Question: I have a lotus 123 file exported to excel file. There is no problem converting from lotus to excel. The only problem that I am facing now is on how to convert it from excel to MS Access database.
The record is compose of several rows instead of one. The only sign that separate it from record to record is the equal sign.
Here is the sample record in excel file:

I want to create a Visual Basic program to automate the convertion but I don't know where to start. I also know PHP but wondering how to do it either.
Here's the sample file:
<URL>.
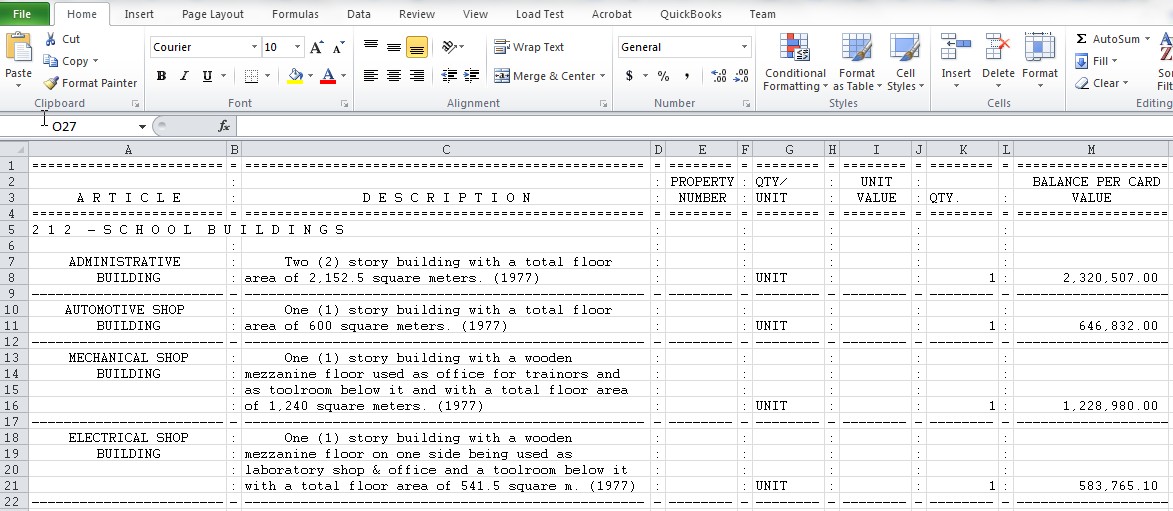
Answer: The data looks like it was prepared in some system before it was converted into a Lotus workbook. Try to locate the source system to see if the data is in a format that is easier to parse.
If that is not available, you may need to create a custom parser to read in lines until you reach the '=' delimiter and then join up blocks of text, trimming white space, to get the columns correctly aligned.
You could try saving the workbook in Tab delimited format and running the following
'''
' ParseSheet.vbs
Dim fso, Text, Out
Set fso = CreateObject("Scripting.FileSystemObject")
Set Text = fso.OpenTextFile("sample.txt")
Set Out = WScript.StdOut
Dim Columns
Dim Delimiter
Dim Content()
Dim Tab
Dim Line
Tab = Chr(9)
Sub ParseLine(Line)
Dim Column
Dim Delimiter
Dim Value
Column = 1
Line = Line & ":" ' Ensure each row is terminated by the delimiter
Do While Instr(Line, ":") > 0
Value = Left(Line, Instr(Line, ":") - 1)
Value = Replace(Value, Tab, "")
' Skip over column separators
Column = Column + 1
If Column > Columns Then
Columns = Column
ReDim Preserve Content(Columns) ' Grow array to match data
Content(Columns) = ""
End If
If Left(Value, 1) = """" Then ' Strip Quoted strings
Value = Mid(Value, 2, Len(Value) - 2)
End If
If Len(Value) > 0 Then ' Introduce space between most non-empty segments
If (Len(Content(Column)) = 0) Or (Right(Content(Column), 1) = "/") Then
Delimiter = ""
Else
Delimiter = " "
End If
Content(Column) = Content(Column) & Delimiter & Value
End If
Line = Mid(Line, Instr(Line, ":") + 1, Len(Line) - Instr(Line, ":"))
Loop
End Sub
Function Strip(Line)
' Canonicalise emphasised text
Line = Replace(Line, " ", "~")
Line = Replace(Line, " ", "")
Line = Replace(Line, "~", " ")
Strip = Line
End Function
Sub WriteContent(Columns)
Delimiter = ""
For Column = 1 To Columns
Out.Write Delimiter & Trim(Content(Column))
Delimiter = Tab
Content(Column) = ""
Next
Out.WriteLine
End Sub
ReDim Content(1)
Columns = 1
Content(1) = "Group"
Line = Text.ReadLine
Do While Not Text.AtEndOfStream
If Left(Line, 1) = "=" Then
Line = Text.ReadLine
Do While Left(Line, 1) <> "="
Call ParseLine(Line)
' Strip expanded columns
For Column = 2 To 3
Content(Column) = Strip(Content(Column))
Next
Line = Text.ReadLine
Loop
Call WriteContent(Columns)
Line = Text.ReadLine
' Read Group as special case
Content (1) = Strip(Left(Line, Instr(Line, Tab) - 1))
Line = Text.ReadLine
Else
Line = Text.ReadLine
Do While Left(Line, 1) <> "-"
Call ParseLine(Line)
Line = Text.ReadLine
Loop
Call WriteContent(Columns)
End If
Loop
'''
using 'CScript ParseSheet.vbs //NoLogo sample.txt > sample.tab' to see roughly what is required.
The result is tab-delimited console output that unwraps the multi-line columns into single rows using the row delimiters, and incidentally removes the gratuitous spaces in the expanded headings.
This is not intended as a good example of code style of practice, but something that will do the job of a one-time conversion.